Field crop: maize
Growth stage: 2
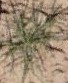
Species: salsola